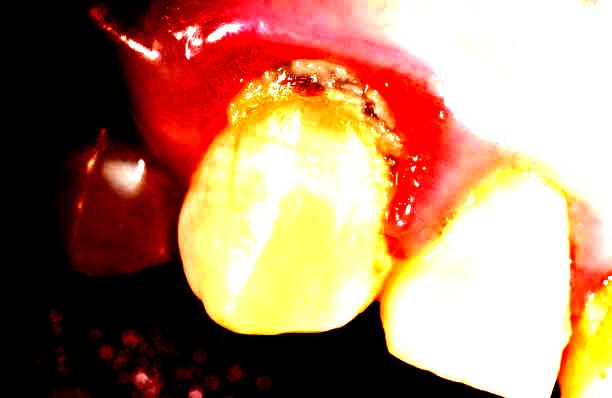
Condition: Calculus